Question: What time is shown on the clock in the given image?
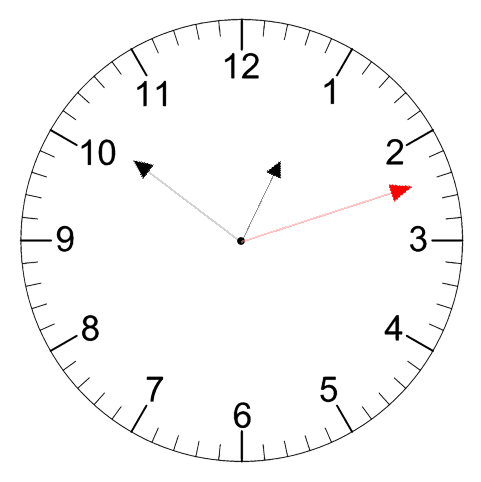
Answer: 12:51:12